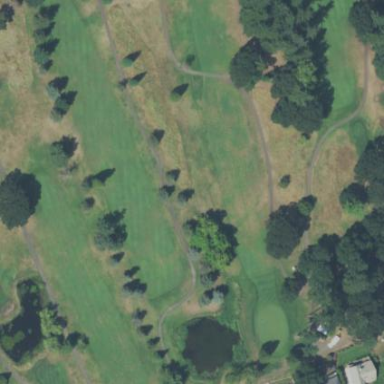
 specifically mown fairway on golf course."